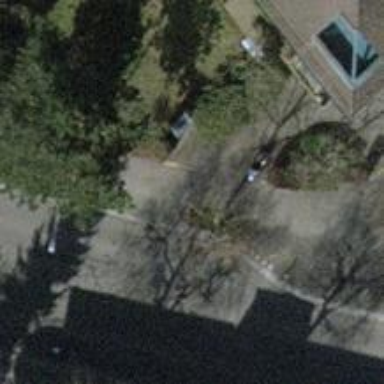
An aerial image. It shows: Avenue of trees.